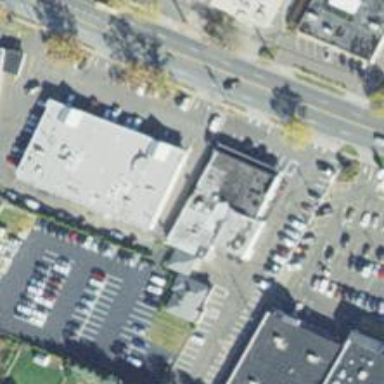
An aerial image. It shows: Pharmacy related to healthcare.